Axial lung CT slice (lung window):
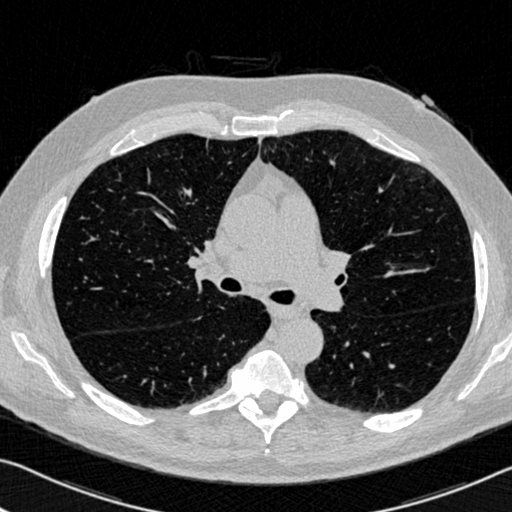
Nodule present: no